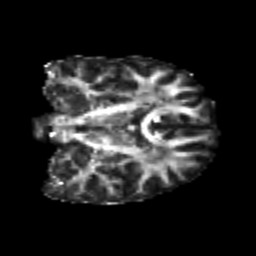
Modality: FA
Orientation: coronal
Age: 21
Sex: male
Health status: healthy
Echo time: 0.074 s